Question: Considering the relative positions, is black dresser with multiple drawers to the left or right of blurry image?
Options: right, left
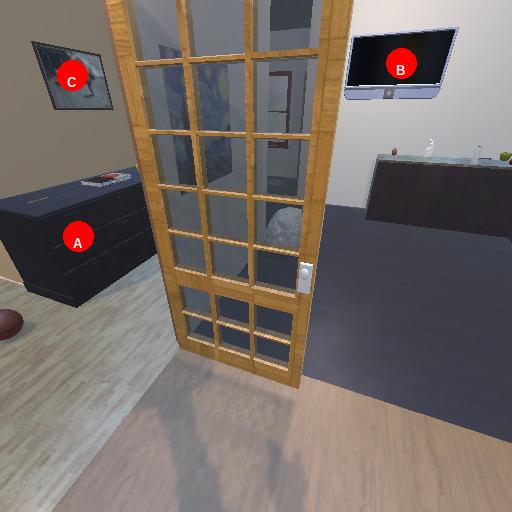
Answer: right